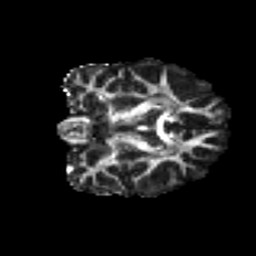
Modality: FA
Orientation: coronal
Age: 21
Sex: male
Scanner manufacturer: ge
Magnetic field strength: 3 T
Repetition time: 7.8 s
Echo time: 0.0606 s